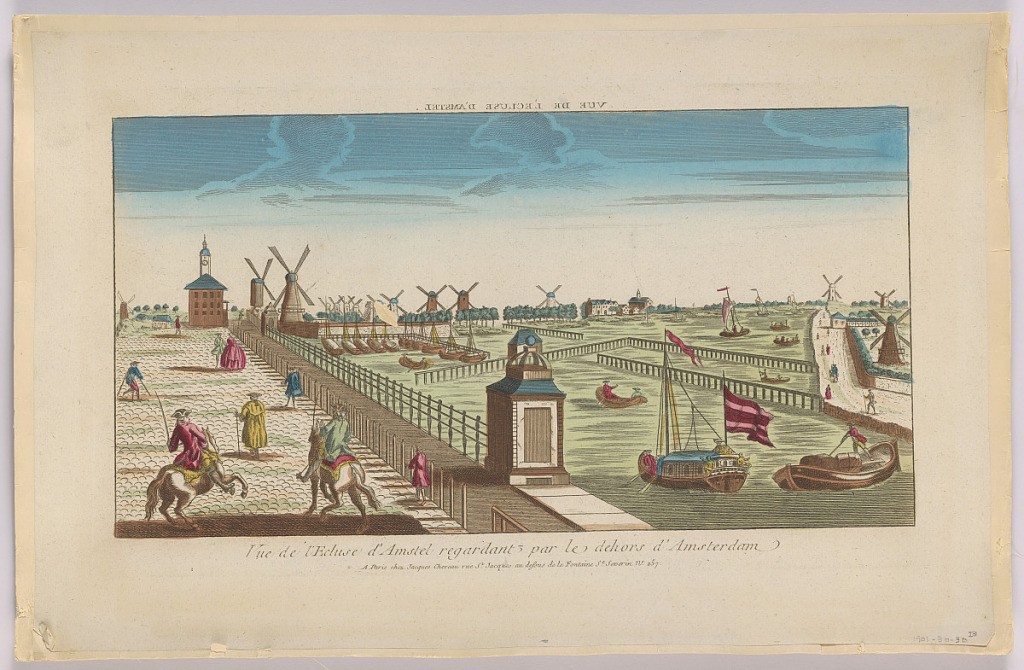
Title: Peep-show, Vue de l'Ecluse d'Amstel Regardant Par le Dehors d'Amsterdam
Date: ca. 1750
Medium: Engraving in ink with washes of watercolor on paper, mounted on scrapbook paper
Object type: Print
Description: Peep-show print